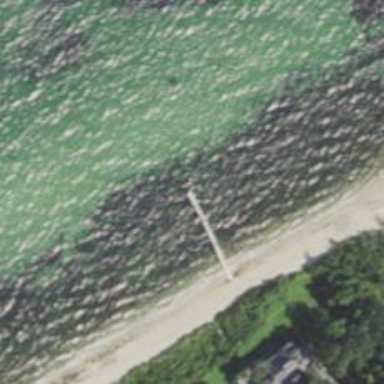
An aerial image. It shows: Pier that is in ruins.